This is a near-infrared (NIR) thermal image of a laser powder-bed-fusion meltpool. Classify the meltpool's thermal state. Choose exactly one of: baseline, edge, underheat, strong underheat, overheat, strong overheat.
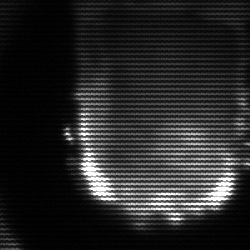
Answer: baseline